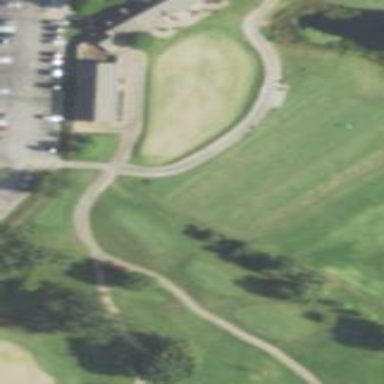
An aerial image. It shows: Grassy area designated as driving range for golf.